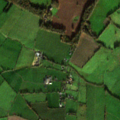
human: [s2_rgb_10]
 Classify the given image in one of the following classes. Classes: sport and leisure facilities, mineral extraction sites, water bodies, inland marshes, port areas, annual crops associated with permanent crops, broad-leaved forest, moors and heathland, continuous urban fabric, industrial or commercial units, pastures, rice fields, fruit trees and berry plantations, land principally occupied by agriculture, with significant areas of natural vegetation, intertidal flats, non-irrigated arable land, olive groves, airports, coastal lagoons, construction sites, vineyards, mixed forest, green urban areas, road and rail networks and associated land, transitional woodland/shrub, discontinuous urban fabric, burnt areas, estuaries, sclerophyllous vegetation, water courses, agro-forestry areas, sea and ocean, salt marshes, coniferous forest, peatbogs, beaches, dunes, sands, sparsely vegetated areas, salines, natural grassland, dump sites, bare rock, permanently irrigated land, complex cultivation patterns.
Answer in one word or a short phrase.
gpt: non-irrigated arable land, pastures